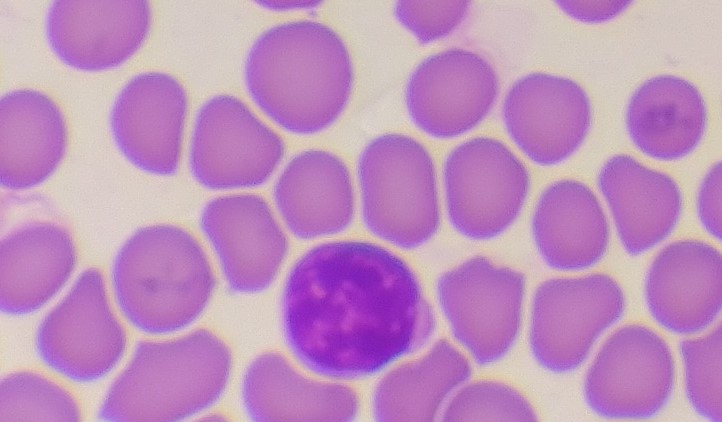
White blood cell type: Lymphocyte